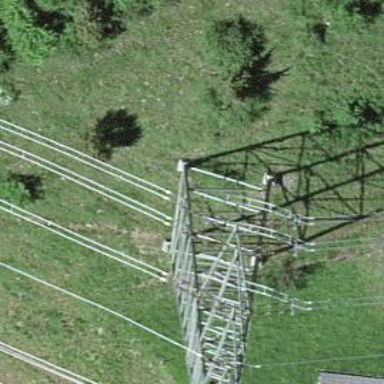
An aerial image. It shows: Power line with eight cables.